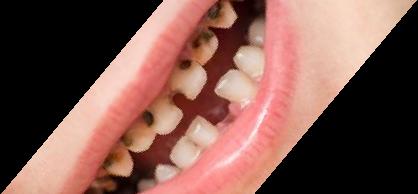
Condition: hypodontia